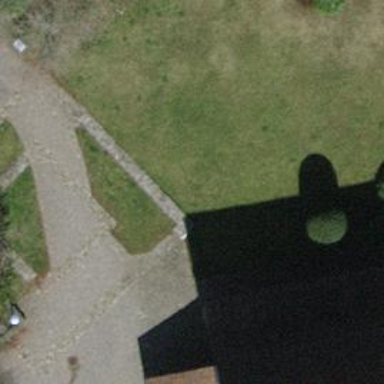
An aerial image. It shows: Castle wall.